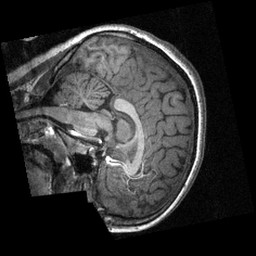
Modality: T1w
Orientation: sagittal
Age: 13
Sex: male